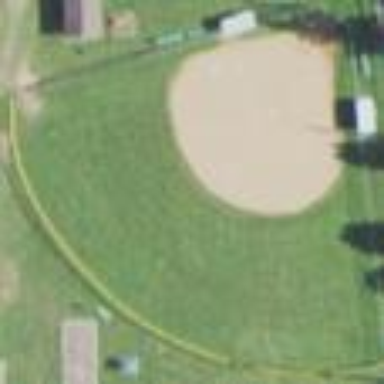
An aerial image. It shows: Baseball pitch for leisure land activities.